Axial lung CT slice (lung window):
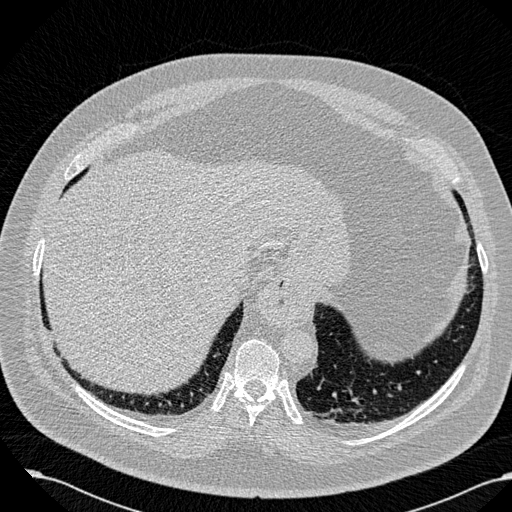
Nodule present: no